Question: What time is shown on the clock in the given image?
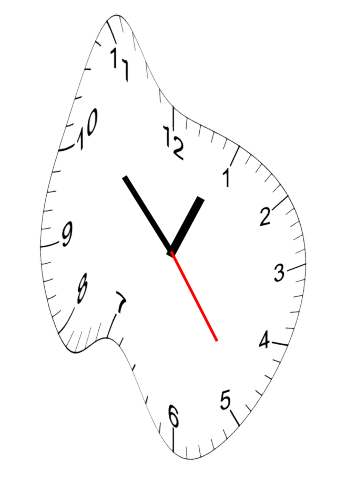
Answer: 12:52:24